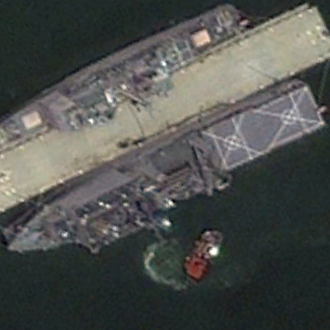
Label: combat